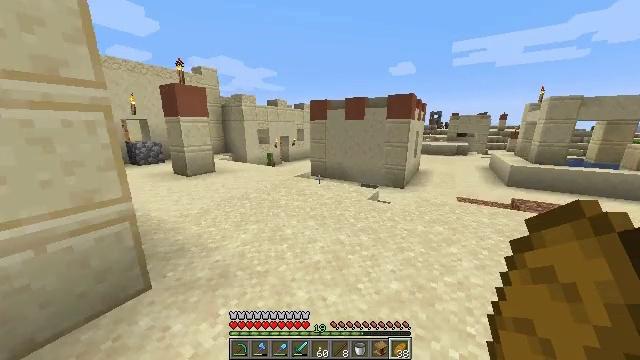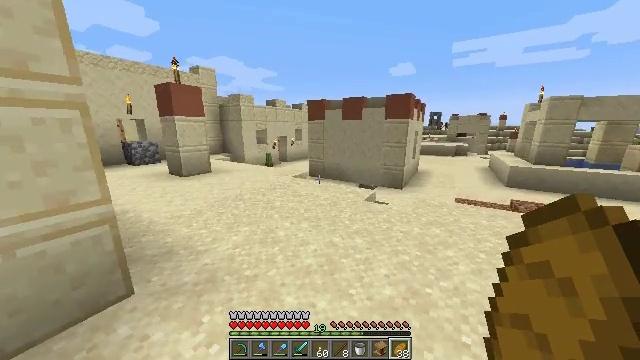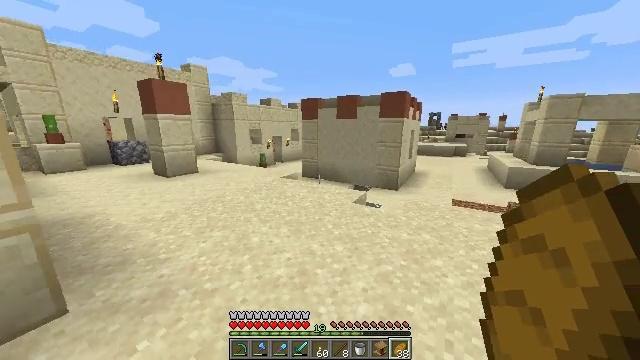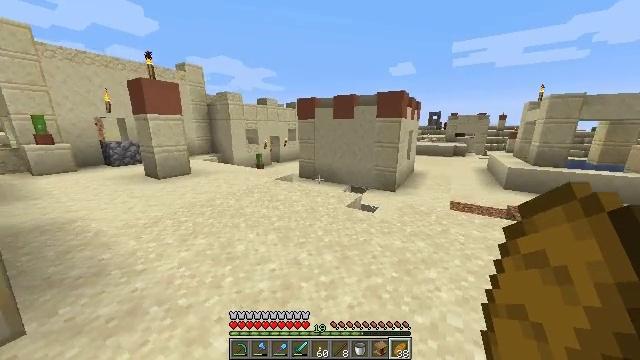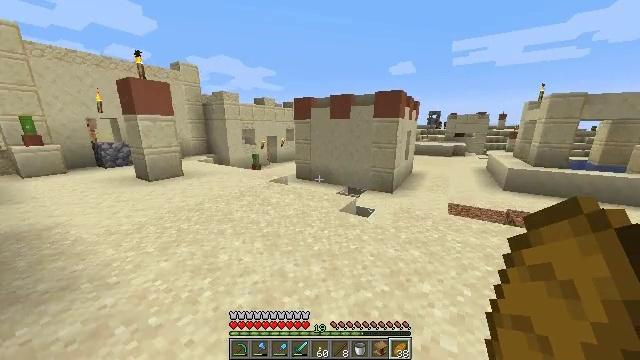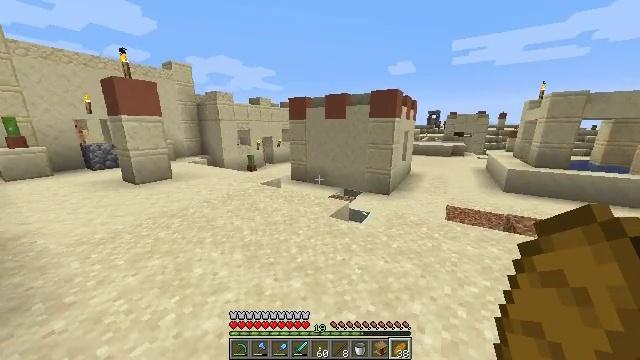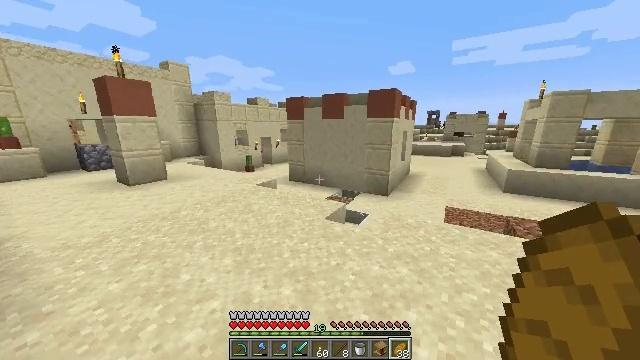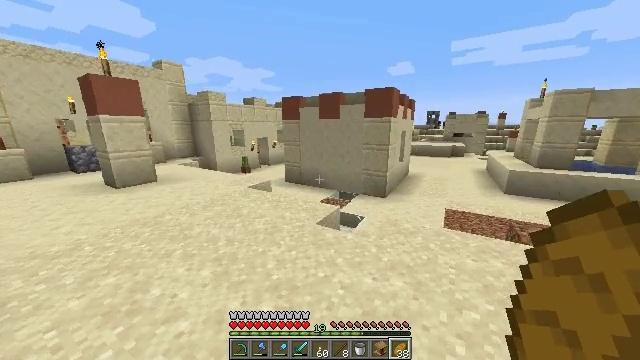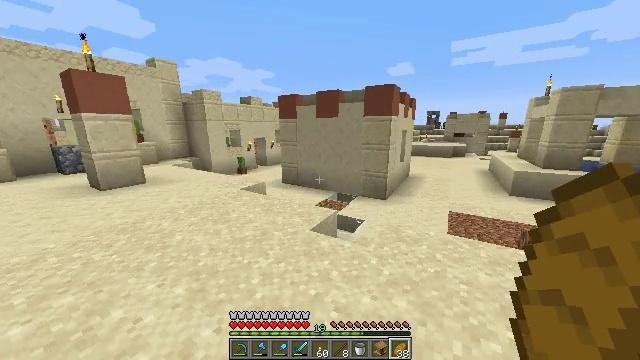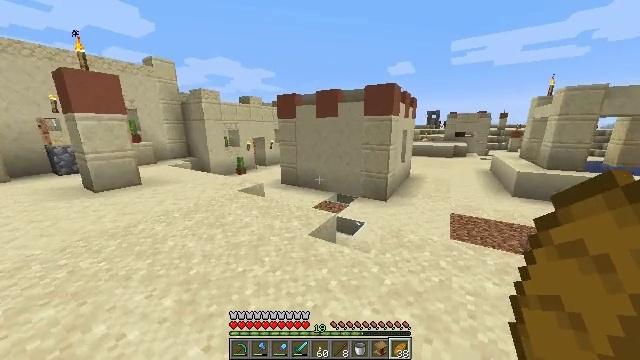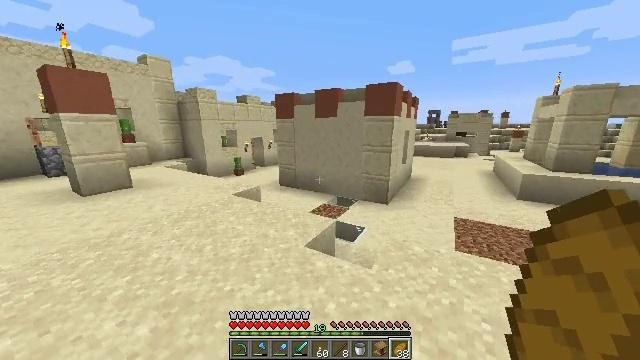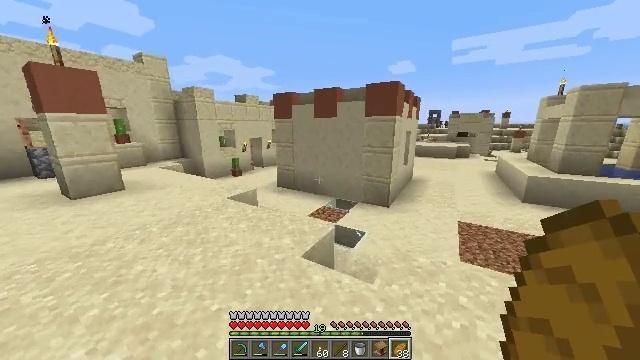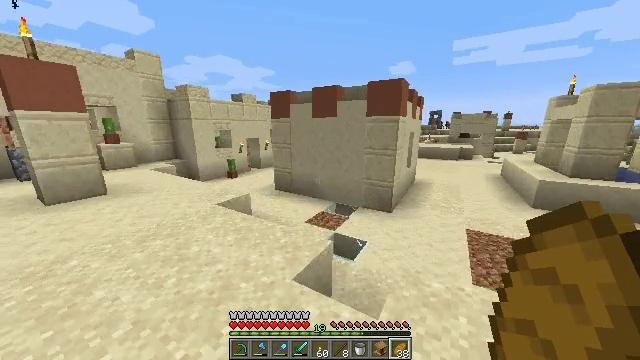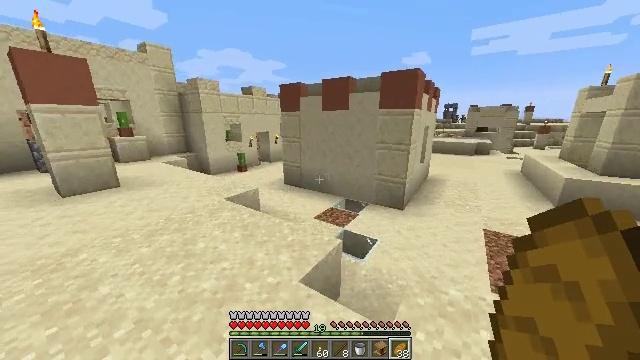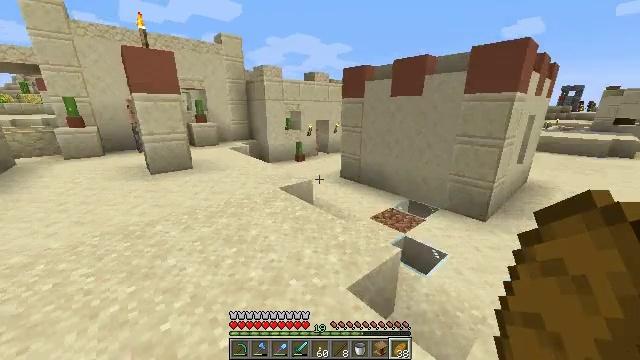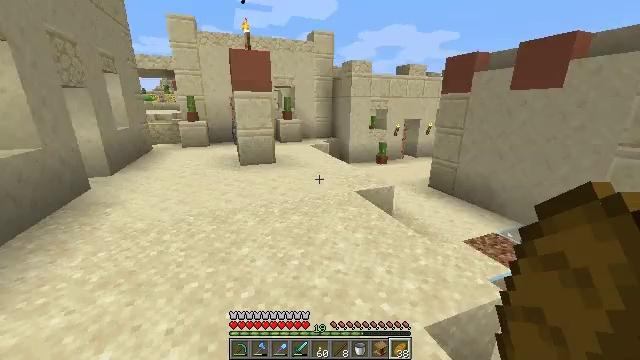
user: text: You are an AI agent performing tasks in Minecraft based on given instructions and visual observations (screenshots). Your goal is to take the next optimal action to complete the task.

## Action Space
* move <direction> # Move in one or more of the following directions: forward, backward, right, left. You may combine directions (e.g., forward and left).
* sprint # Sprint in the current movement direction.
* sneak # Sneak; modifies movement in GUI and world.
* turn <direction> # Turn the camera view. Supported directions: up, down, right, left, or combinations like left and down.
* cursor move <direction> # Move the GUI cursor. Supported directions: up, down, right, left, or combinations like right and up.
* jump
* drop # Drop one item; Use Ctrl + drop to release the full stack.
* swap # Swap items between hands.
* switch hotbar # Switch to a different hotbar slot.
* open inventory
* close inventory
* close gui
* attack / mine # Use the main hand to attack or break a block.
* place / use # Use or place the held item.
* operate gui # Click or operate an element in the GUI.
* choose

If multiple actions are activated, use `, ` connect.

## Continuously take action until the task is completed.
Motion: motion action
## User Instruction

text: Attack the potted cactus to pick it up.
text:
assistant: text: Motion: move forward and move right, sprint
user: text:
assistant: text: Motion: move forward and move right, sprint
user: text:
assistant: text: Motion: move forward and move right, sprint
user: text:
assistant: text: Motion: move forward and move right, sprint
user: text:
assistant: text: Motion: move forward and move right, sprint
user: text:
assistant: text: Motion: move forward and move right, sprint
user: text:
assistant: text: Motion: move forward, sprint
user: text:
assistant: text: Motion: move forward, sprint
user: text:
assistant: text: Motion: move forward, sprint
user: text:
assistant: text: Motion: move forward, sprint
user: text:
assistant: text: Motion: move forward, sprint
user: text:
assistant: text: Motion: move forward, sprint
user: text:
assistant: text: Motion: sprint, turn left and down
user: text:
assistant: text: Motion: turn left and down
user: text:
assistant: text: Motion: move forward, turn left
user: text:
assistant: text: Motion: move forward, turn left
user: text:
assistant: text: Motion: move forward, turn left
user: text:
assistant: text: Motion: move forward
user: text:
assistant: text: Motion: move forward
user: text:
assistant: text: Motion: move forward
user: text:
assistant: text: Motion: move forward
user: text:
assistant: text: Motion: move forward
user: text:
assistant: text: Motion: move forward
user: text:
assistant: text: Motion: move forward
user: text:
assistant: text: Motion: move forward
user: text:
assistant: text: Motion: move forward
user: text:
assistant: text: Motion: move forward
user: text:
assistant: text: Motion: move forward and move left
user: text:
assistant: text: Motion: move forward and move left
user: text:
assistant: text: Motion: move forward and move left